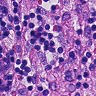
Metastatic tissue present: no